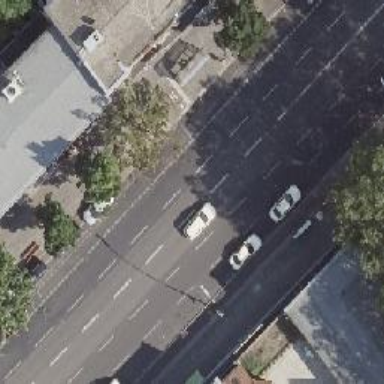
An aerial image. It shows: Secondary road with asphalt surface. It has separate sidewalks on both sides and cycle track on the left.